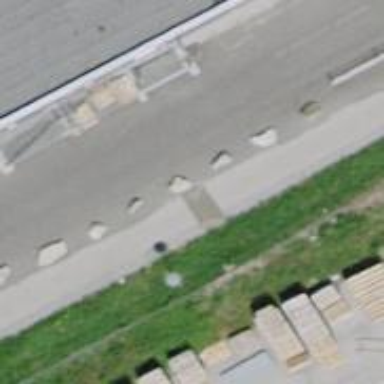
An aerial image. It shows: Block barrier.